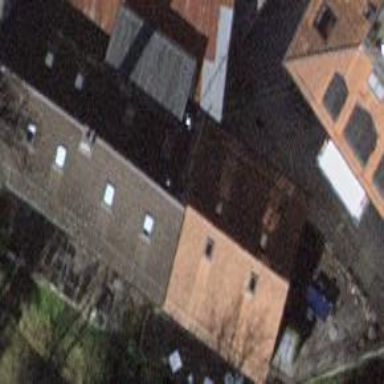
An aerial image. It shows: Building with gabled roof.